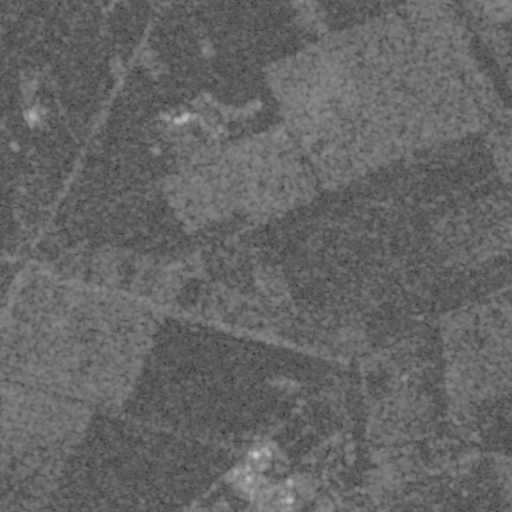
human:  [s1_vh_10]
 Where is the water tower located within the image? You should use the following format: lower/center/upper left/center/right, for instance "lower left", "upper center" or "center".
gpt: The water tower is located in the lower center of the image.
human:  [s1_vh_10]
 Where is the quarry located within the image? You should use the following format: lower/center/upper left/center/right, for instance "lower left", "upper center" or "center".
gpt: There is no quarry in the image.

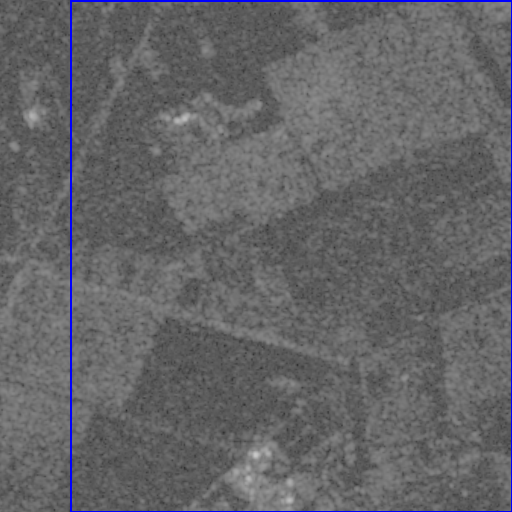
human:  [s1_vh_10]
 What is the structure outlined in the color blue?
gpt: The structure outlined in blue is a crop field.
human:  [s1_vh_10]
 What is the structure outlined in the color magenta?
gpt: There is no magenta outline.